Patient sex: F
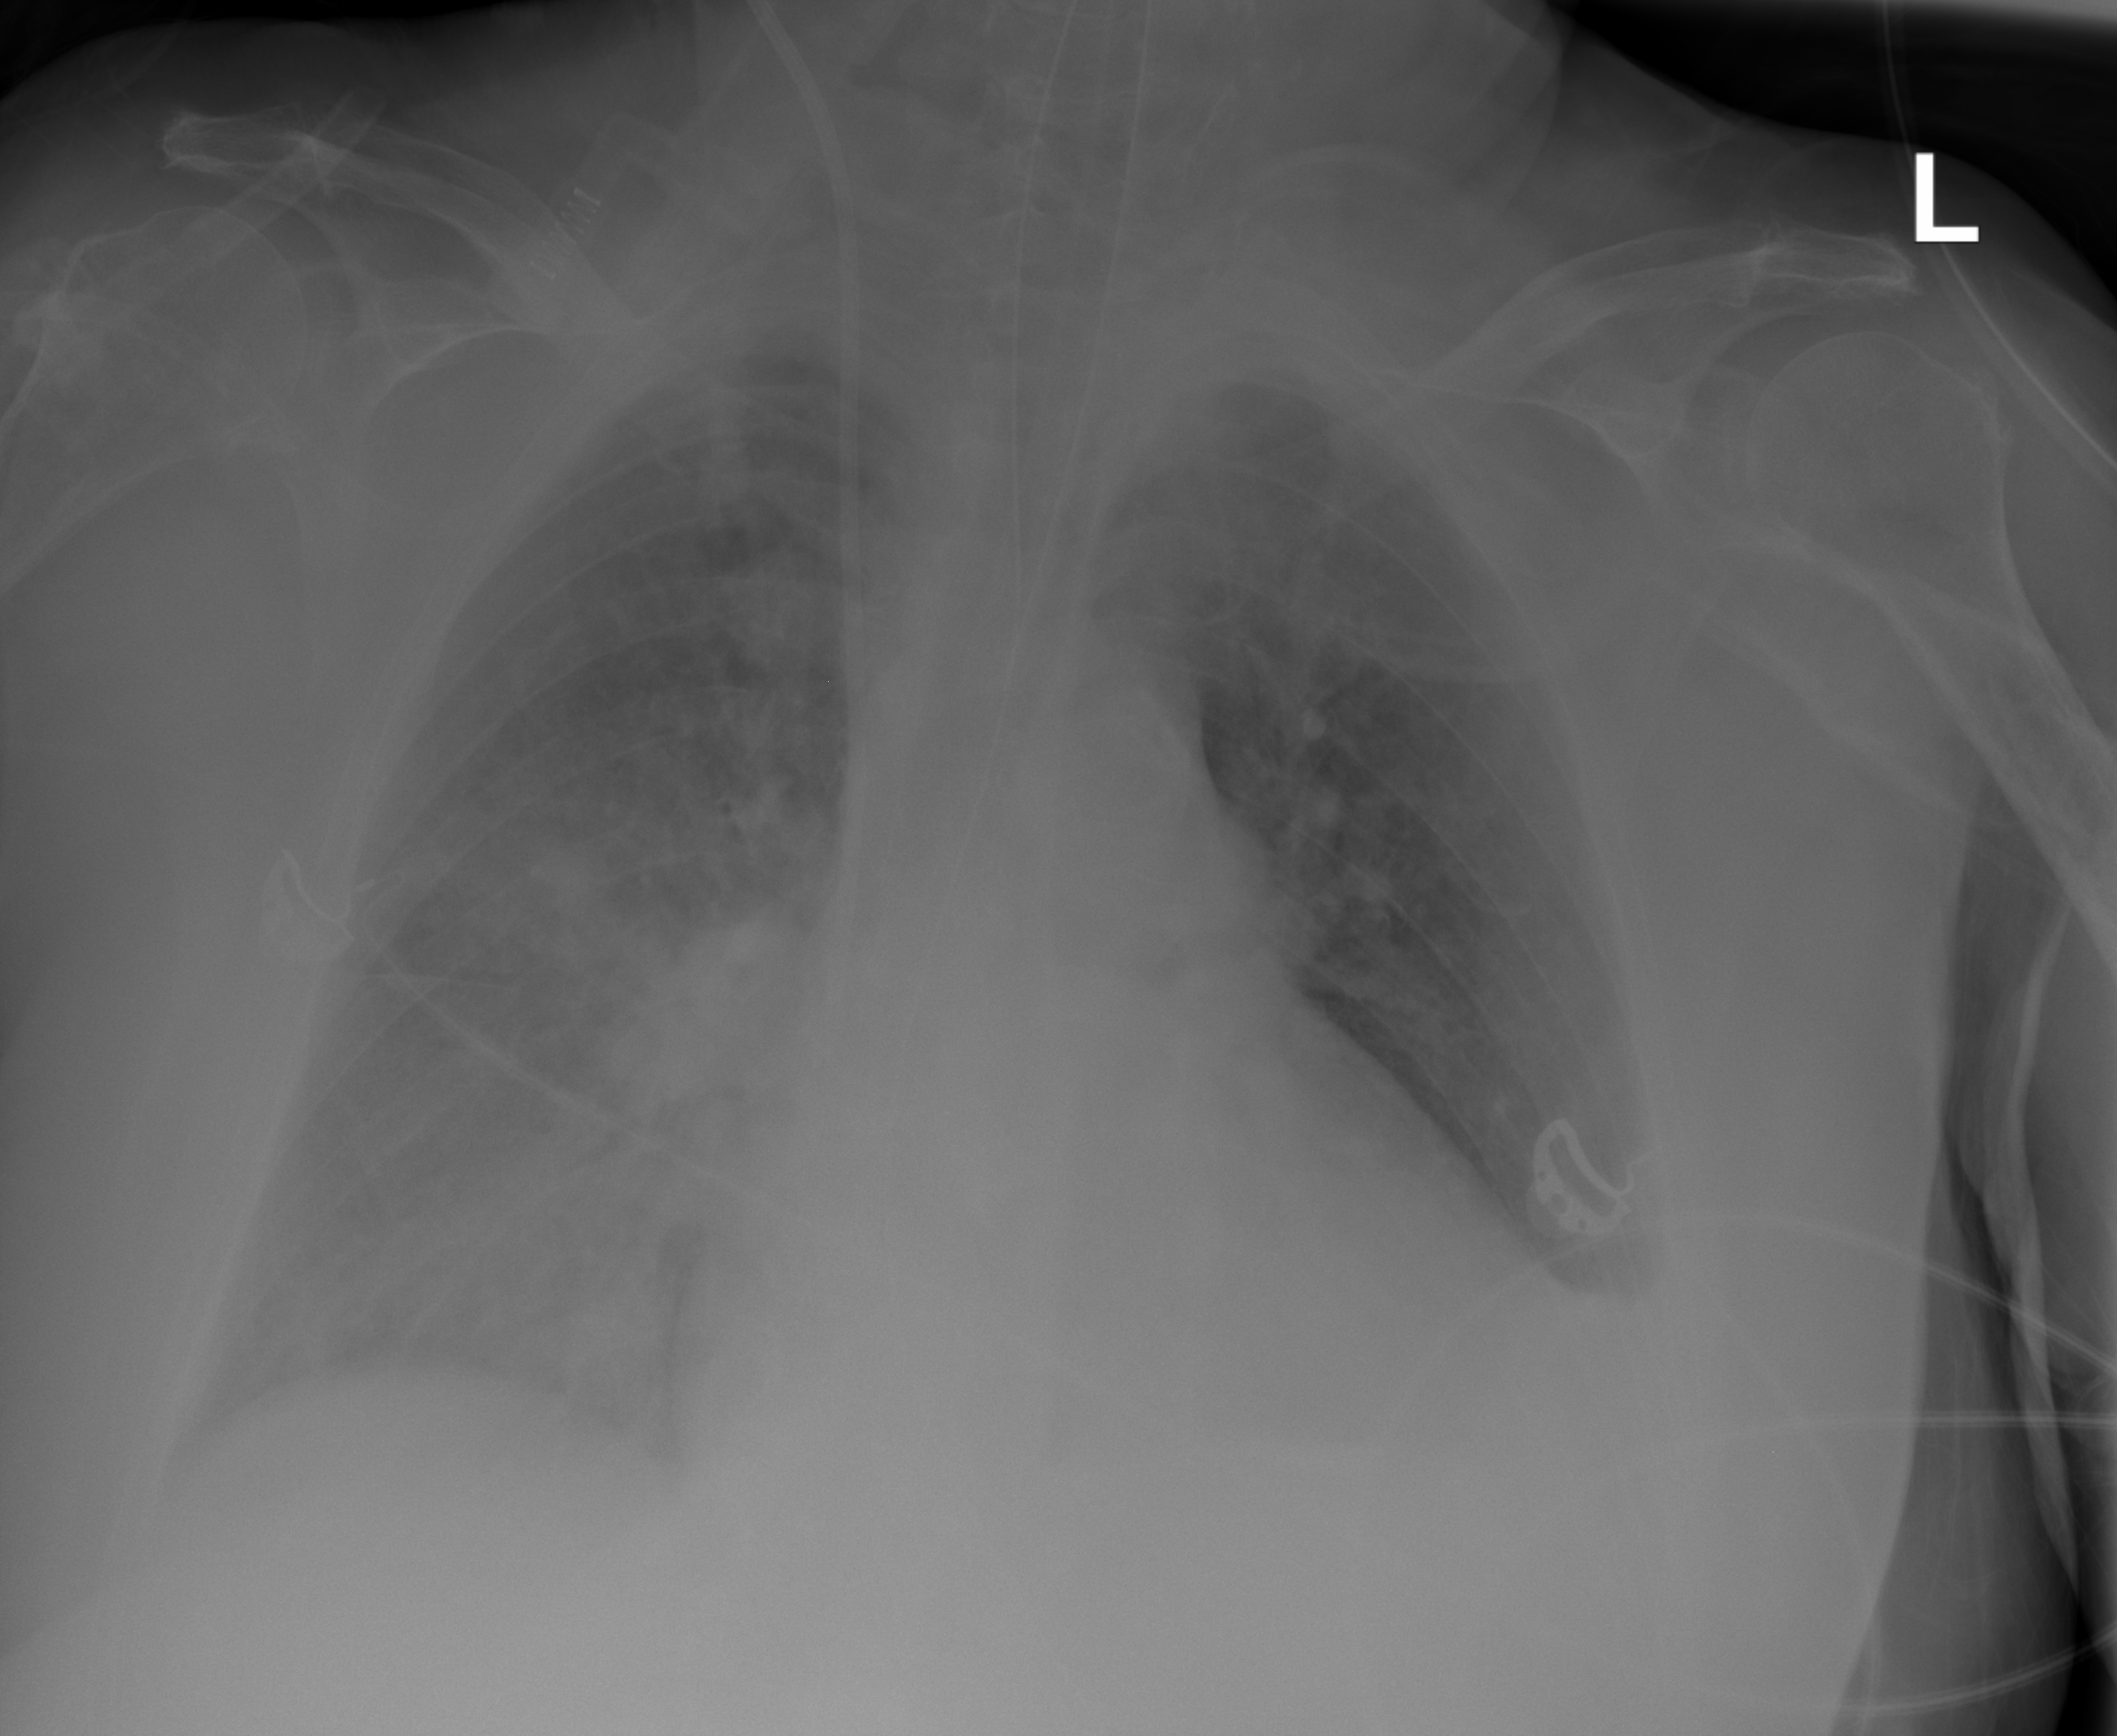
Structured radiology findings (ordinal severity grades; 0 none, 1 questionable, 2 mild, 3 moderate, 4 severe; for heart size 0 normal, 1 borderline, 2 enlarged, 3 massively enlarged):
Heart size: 1
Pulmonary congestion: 3
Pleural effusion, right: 2
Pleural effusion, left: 2
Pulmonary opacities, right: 2
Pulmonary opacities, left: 2
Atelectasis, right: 2
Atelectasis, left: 2